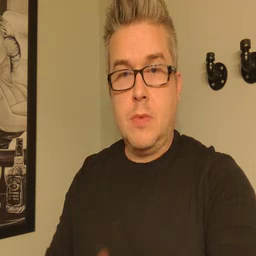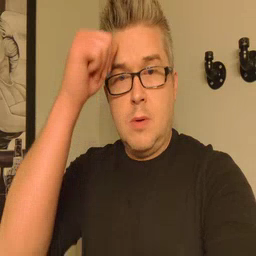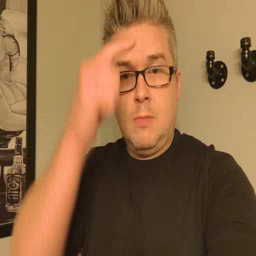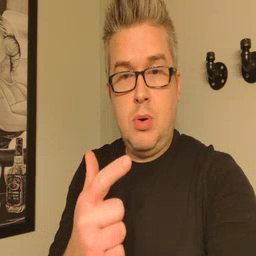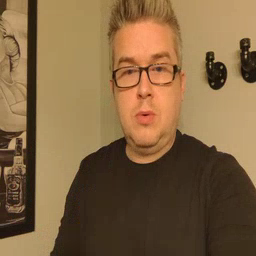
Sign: brother